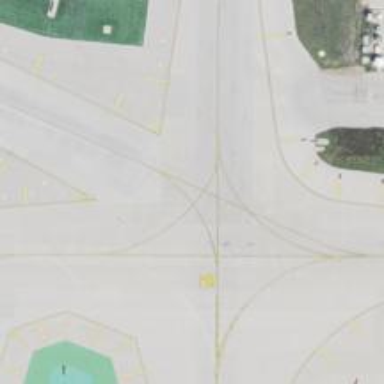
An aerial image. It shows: View of taxiway at the airport.